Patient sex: F
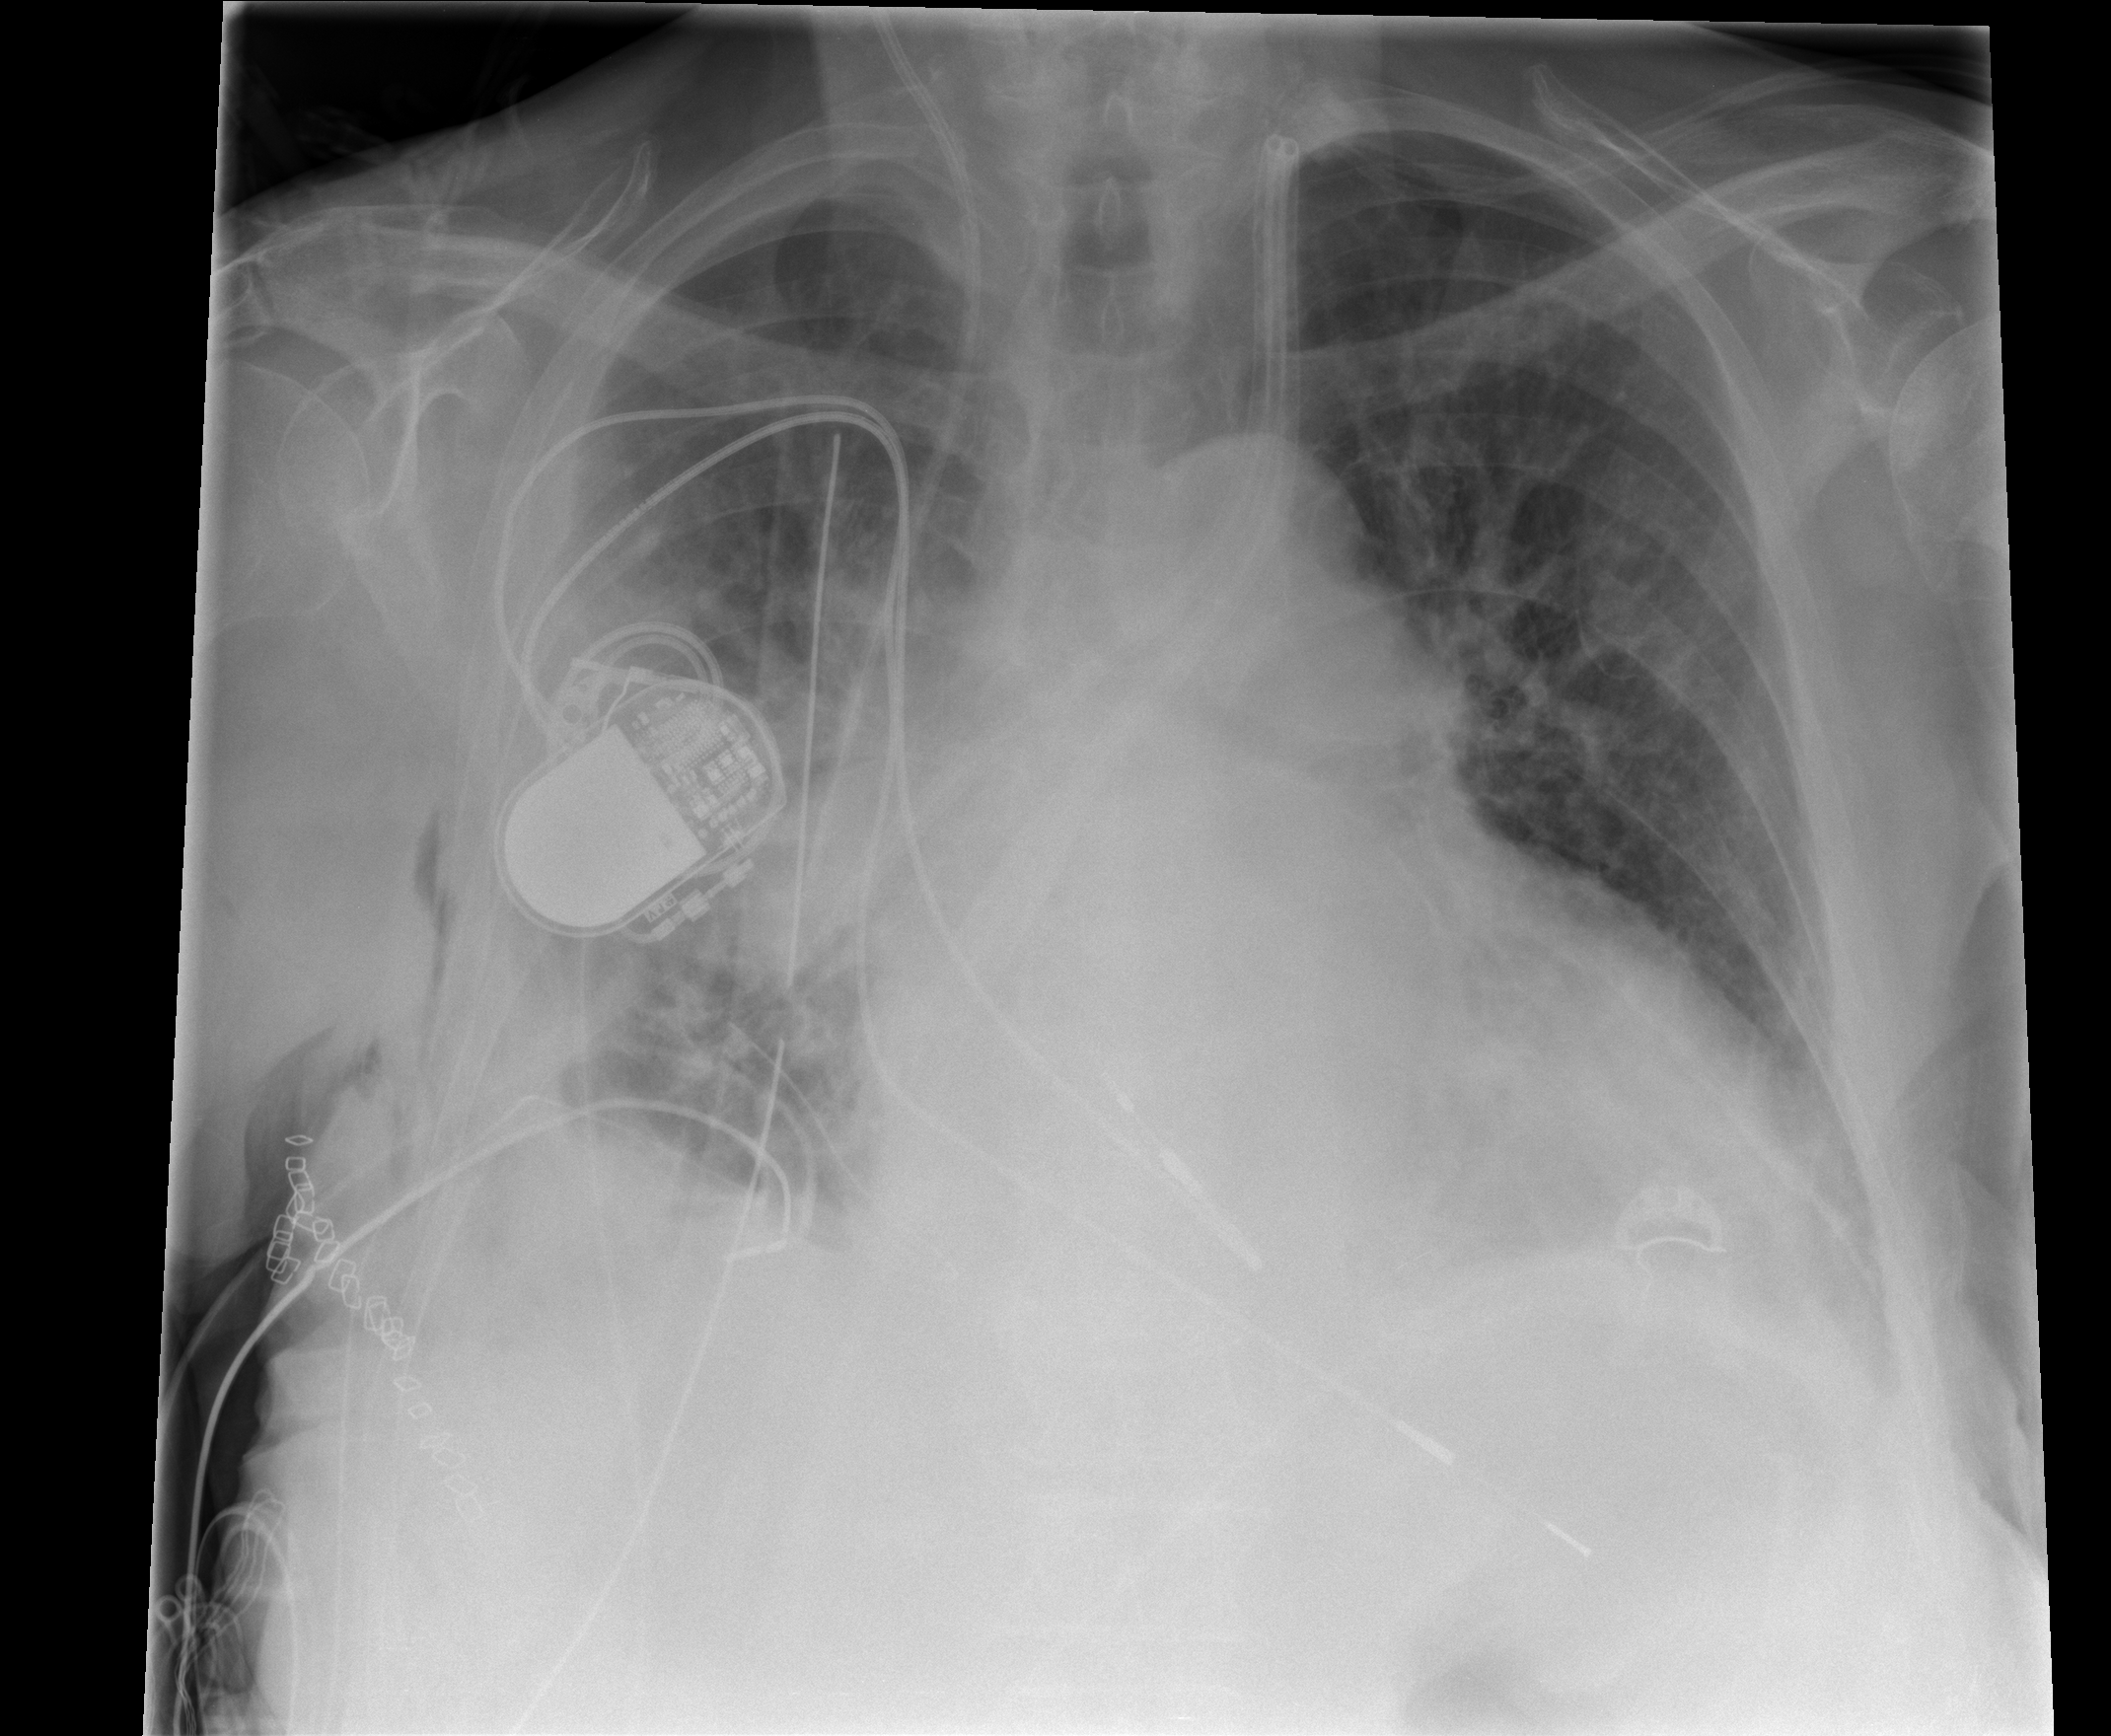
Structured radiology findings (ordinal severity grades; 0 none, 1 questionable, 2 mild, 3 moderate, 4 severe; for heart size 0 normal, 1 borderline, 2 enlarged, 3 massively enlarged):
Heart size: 2
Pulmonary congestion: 2
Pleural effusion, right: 2
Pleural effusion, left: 1
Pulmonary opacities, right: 0
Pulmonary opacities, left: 0
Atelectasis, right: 3
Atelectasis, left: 2